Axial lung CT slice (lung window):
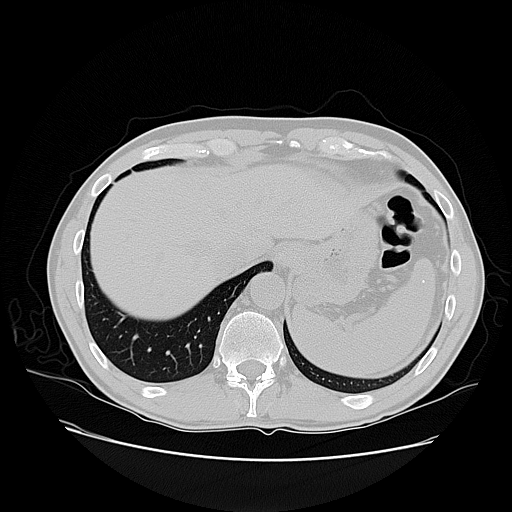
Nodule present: no